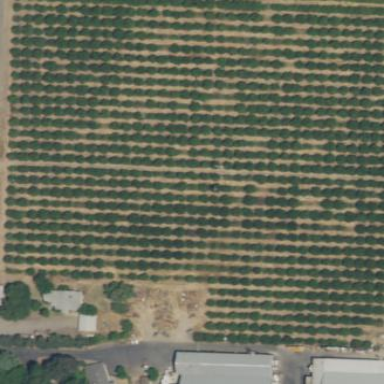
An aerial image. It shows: Orange orchard with beautiful orange trees.